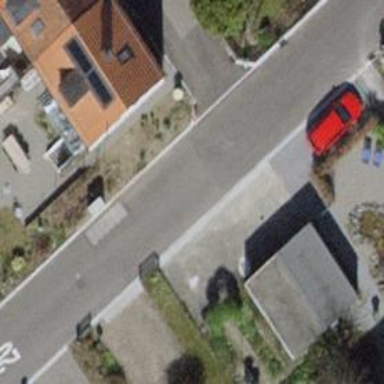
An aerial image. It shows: Asphalt road in living street.